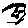
Label: fish